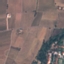
Land use / land cover: PermanentCrop